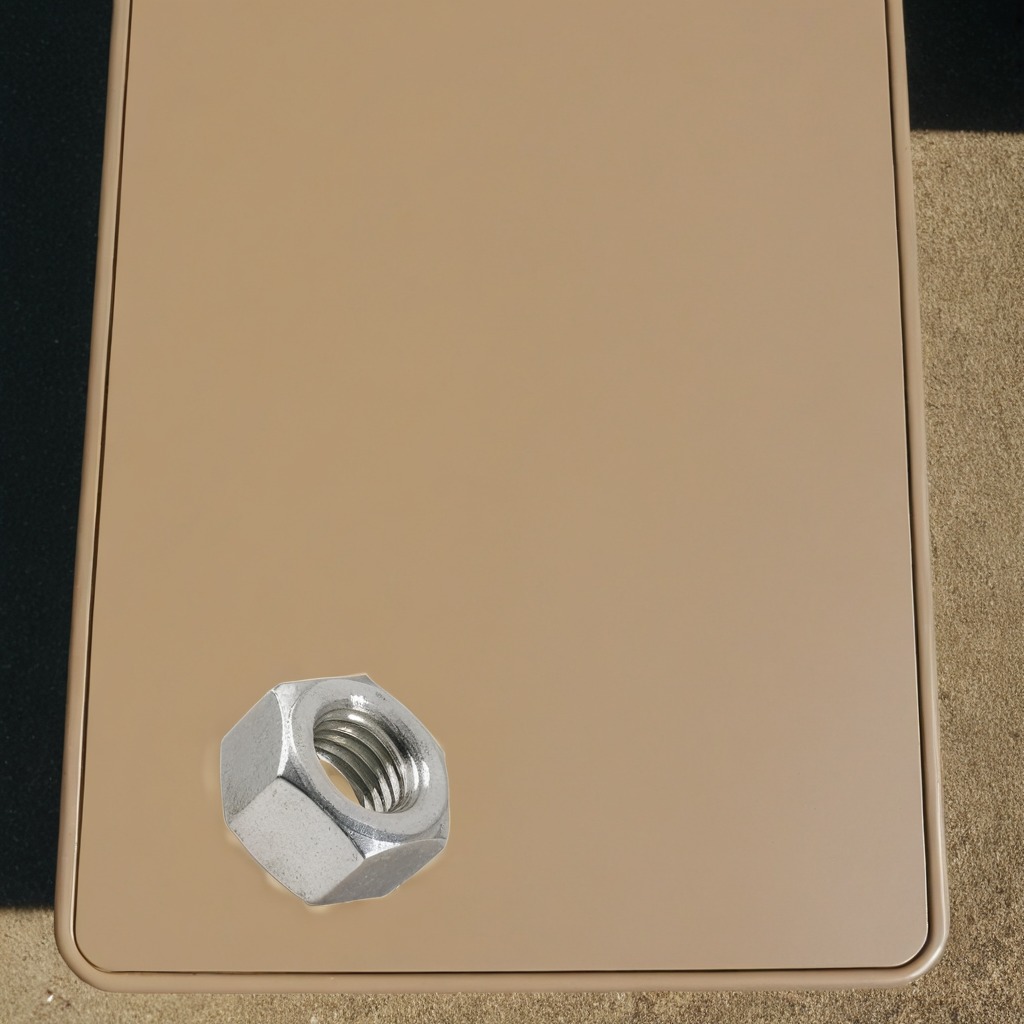
A metal nut is lying on the textured surface of the utility table.